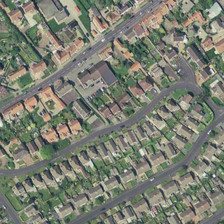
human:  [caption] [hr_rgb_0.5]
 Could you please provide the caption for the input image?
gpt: many buildings and green trees are in a dense residential area .

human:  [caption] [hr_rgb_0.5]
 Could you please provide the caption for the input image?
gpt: many buildings and green trees are in a dense residential area .

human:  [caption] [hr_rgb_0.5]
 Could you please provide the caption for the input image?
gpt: many buildings and green trees are in a dense residential area .

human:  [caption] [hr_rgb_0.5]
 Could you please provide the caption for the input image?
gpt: many buildings and green trees are in a dense residential area .

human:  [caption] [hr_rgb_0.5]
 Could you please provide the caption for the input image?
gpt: many buildings and green trees are in a dense residential area .